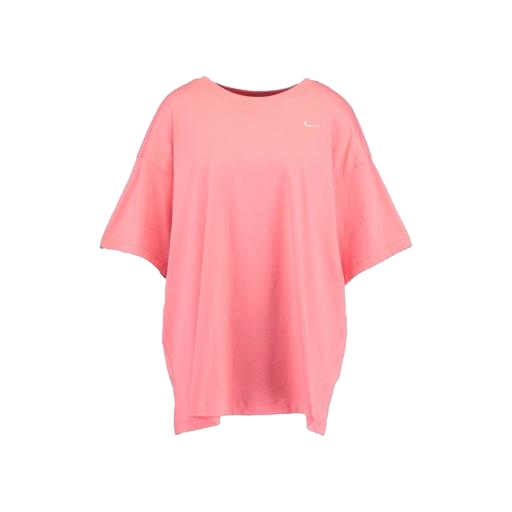
batwing t-shirt, nike shirt, loose fit t-shirt, white background